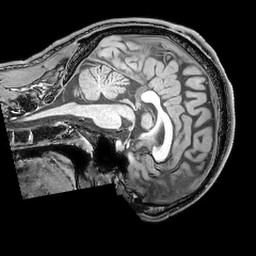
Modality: T1w
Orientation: sagittal
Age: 23
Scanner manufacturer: philips
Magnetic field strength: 3 T
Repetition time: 0.007 s
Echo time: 0.003501 s